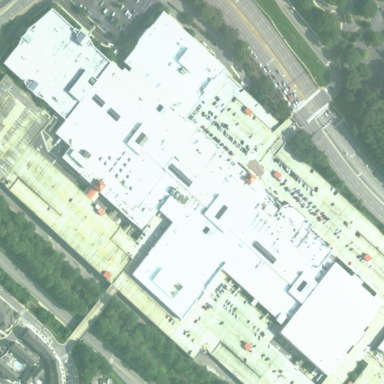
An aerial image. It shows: Commercial mall building.